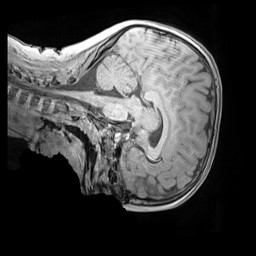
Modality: MP2RAGE
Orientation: sagittal
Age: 8
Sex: male
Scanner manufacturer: siemens
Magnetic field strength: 3 T
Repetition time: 4 s
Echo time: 0.00303 s